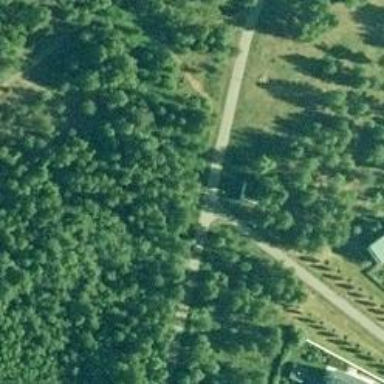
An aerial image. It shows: Path.